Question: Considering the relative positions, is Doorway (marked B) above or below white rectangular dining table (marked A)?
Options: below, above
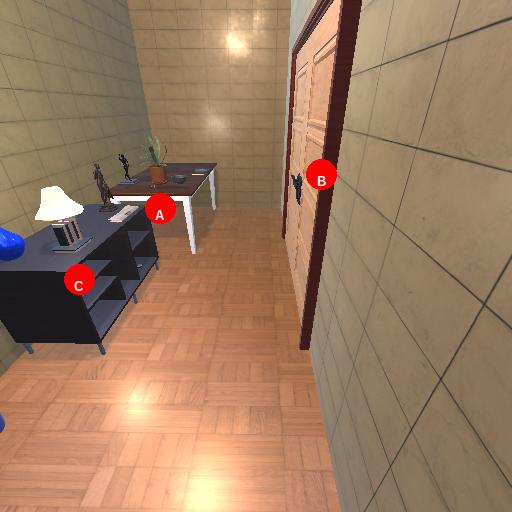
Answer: below